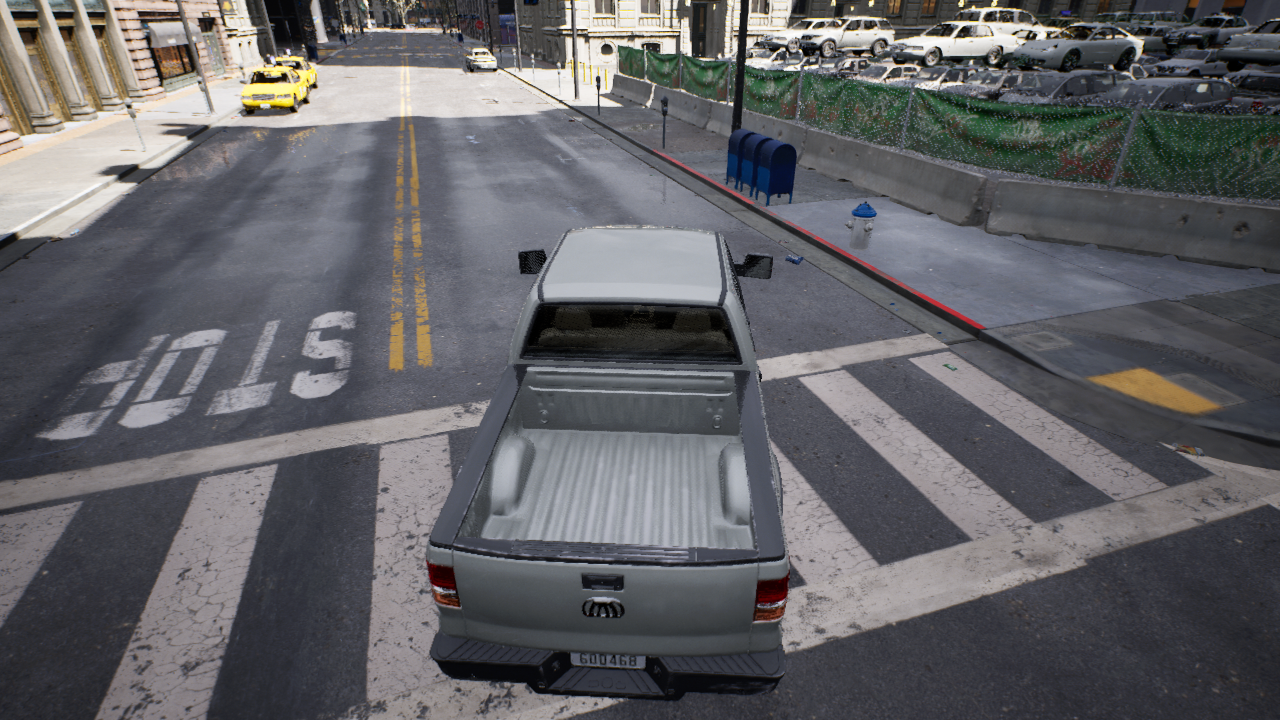
Venue: intersection
Lighting: clear day
Vehicle rig: pickup